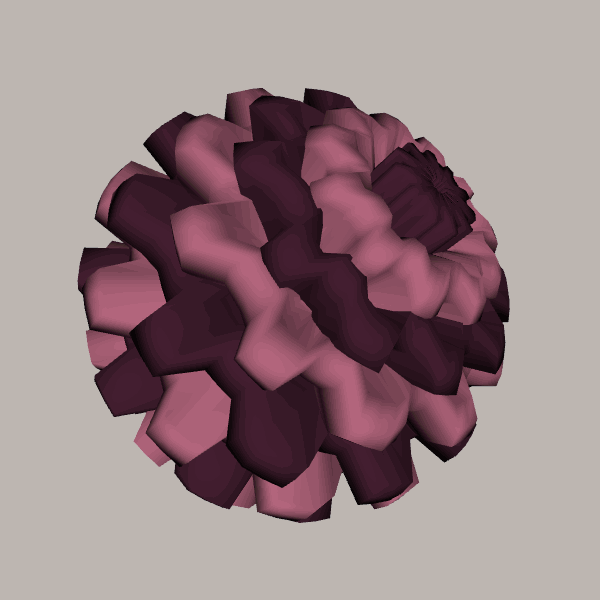
Background: light